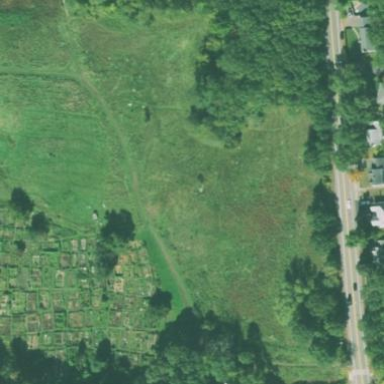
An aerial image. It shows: Allotments area.